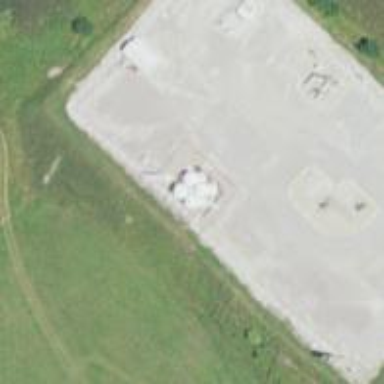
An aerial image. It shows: Storage tank that is man-made.